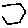
Label: hexagon